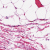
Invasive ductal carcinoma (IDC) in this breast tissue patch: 0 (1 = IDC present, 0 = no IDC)